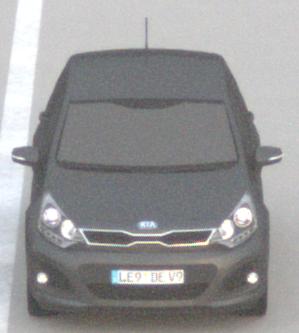
Make: KIA
Model: Rio 1.2
Detailed model: Rio (UB)
Model produced from: 2011/09
Model produced until: 2015/01
Doors: 3
Color: gray
Road condition: dry road
Daytime: sunrise or sunset
Contrast: low contrast